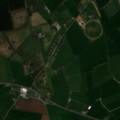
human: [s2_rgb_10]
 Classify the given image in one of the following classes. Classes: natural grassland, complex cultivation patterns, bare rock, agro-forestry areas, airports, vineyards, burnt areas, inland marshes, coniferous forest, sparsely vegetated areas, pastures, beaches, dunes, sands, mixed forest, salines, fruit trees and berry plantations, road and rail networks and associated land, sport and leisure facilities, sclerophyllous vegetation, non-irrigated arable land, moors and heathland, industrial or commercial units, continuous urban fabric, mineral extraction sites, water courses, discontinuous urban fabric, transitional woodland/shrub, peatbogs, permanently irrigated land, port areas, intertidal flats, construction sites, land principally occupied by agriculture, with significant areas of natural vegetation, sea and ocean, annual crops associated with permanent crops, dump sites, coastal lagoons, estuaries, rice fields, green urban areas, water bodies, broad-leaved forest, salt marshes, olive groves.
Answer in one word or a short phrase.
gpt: pastures, mixed forest